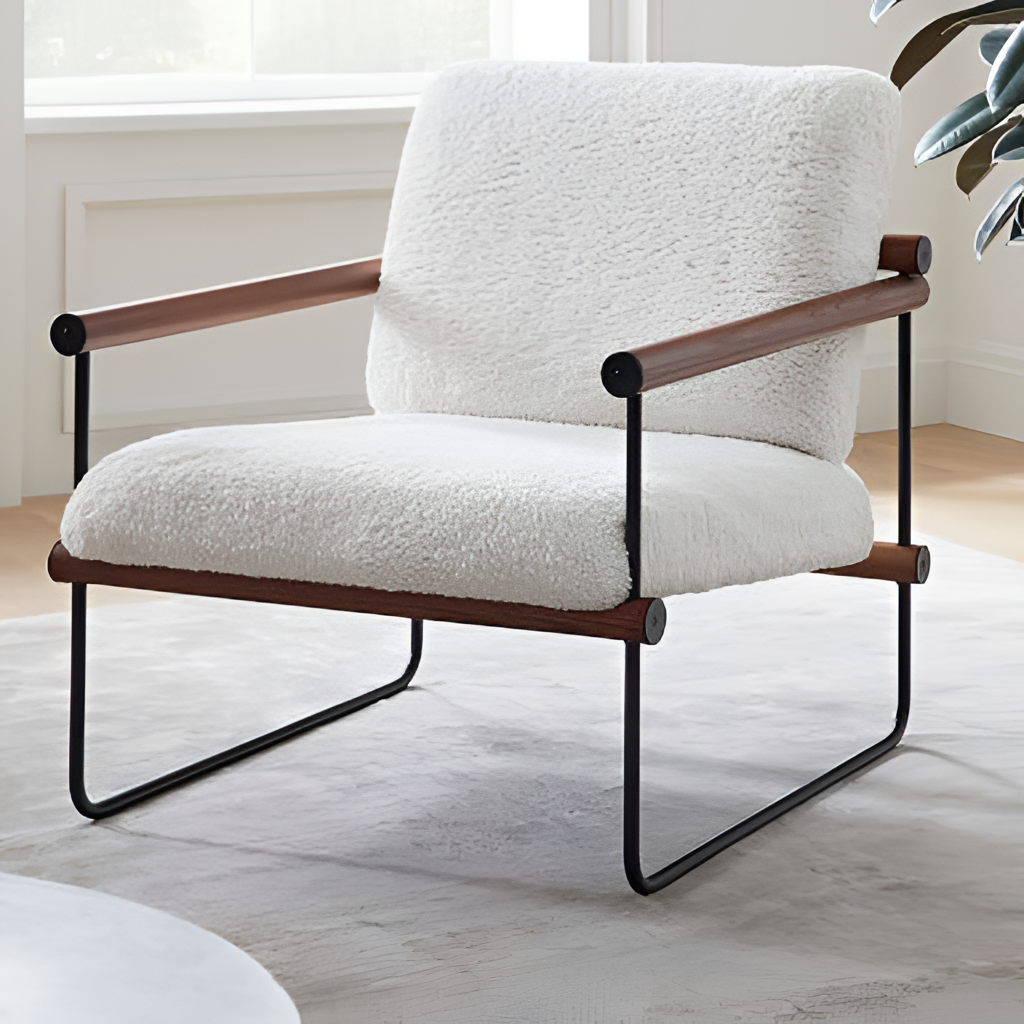
white fabric armchair, living room, paint wallpaper, with solid pattern, modern, wood flooring, with plank pattern